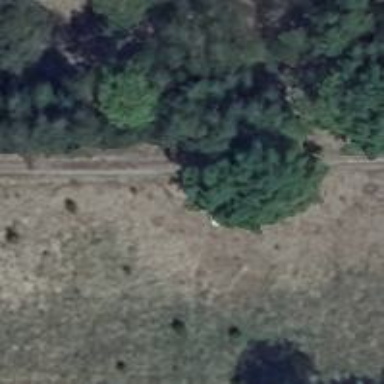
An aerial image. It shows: Hunting stand.